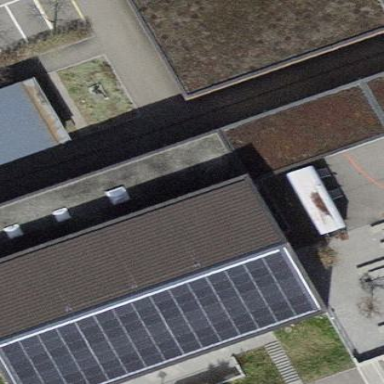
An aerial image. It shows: School building.